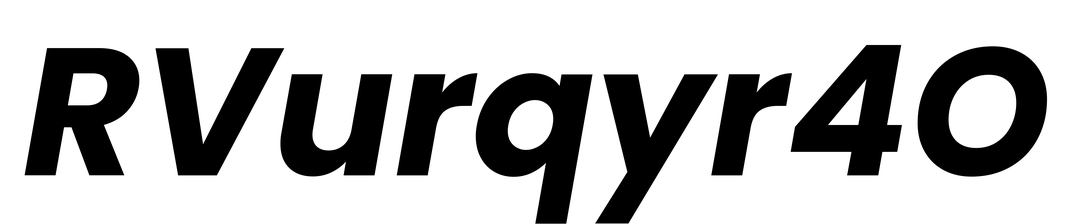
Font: Poppins-BoldItalic